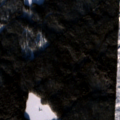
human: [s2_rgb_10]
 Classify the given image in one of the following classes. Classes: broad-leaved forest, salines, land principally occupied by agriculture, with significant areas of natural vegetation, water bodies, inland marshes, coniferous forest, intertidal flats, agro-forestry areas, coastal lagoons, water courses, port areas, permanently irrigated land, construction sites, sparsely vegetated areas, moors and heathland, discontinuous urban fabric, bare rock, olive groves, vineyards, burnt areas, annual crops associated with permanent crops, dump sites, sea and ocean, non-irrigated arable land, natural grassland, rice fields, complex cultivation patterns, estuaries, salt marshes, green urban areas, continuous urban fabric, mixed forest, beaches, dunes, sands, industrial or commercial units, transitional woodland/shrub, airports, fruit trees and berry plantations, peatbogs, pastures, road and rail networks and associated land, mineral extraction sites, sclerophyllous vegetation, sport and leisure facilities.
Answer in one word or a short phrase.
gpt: coniferous forest, mixed forest